Interaction volume radius: 5 \u00c5
Interaction volume height: 30 \u00c5
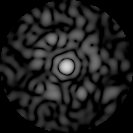
Disorder parameter: 0.8432